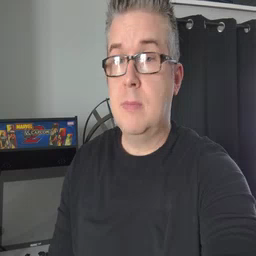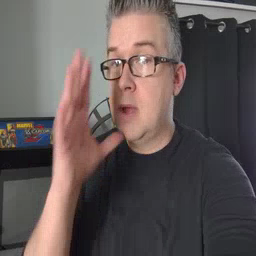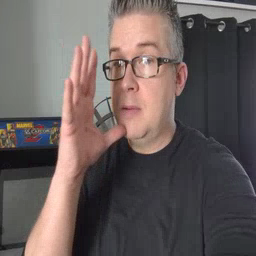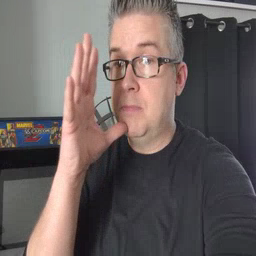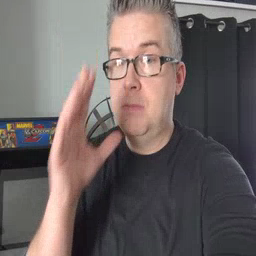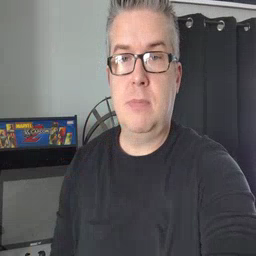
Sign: mom